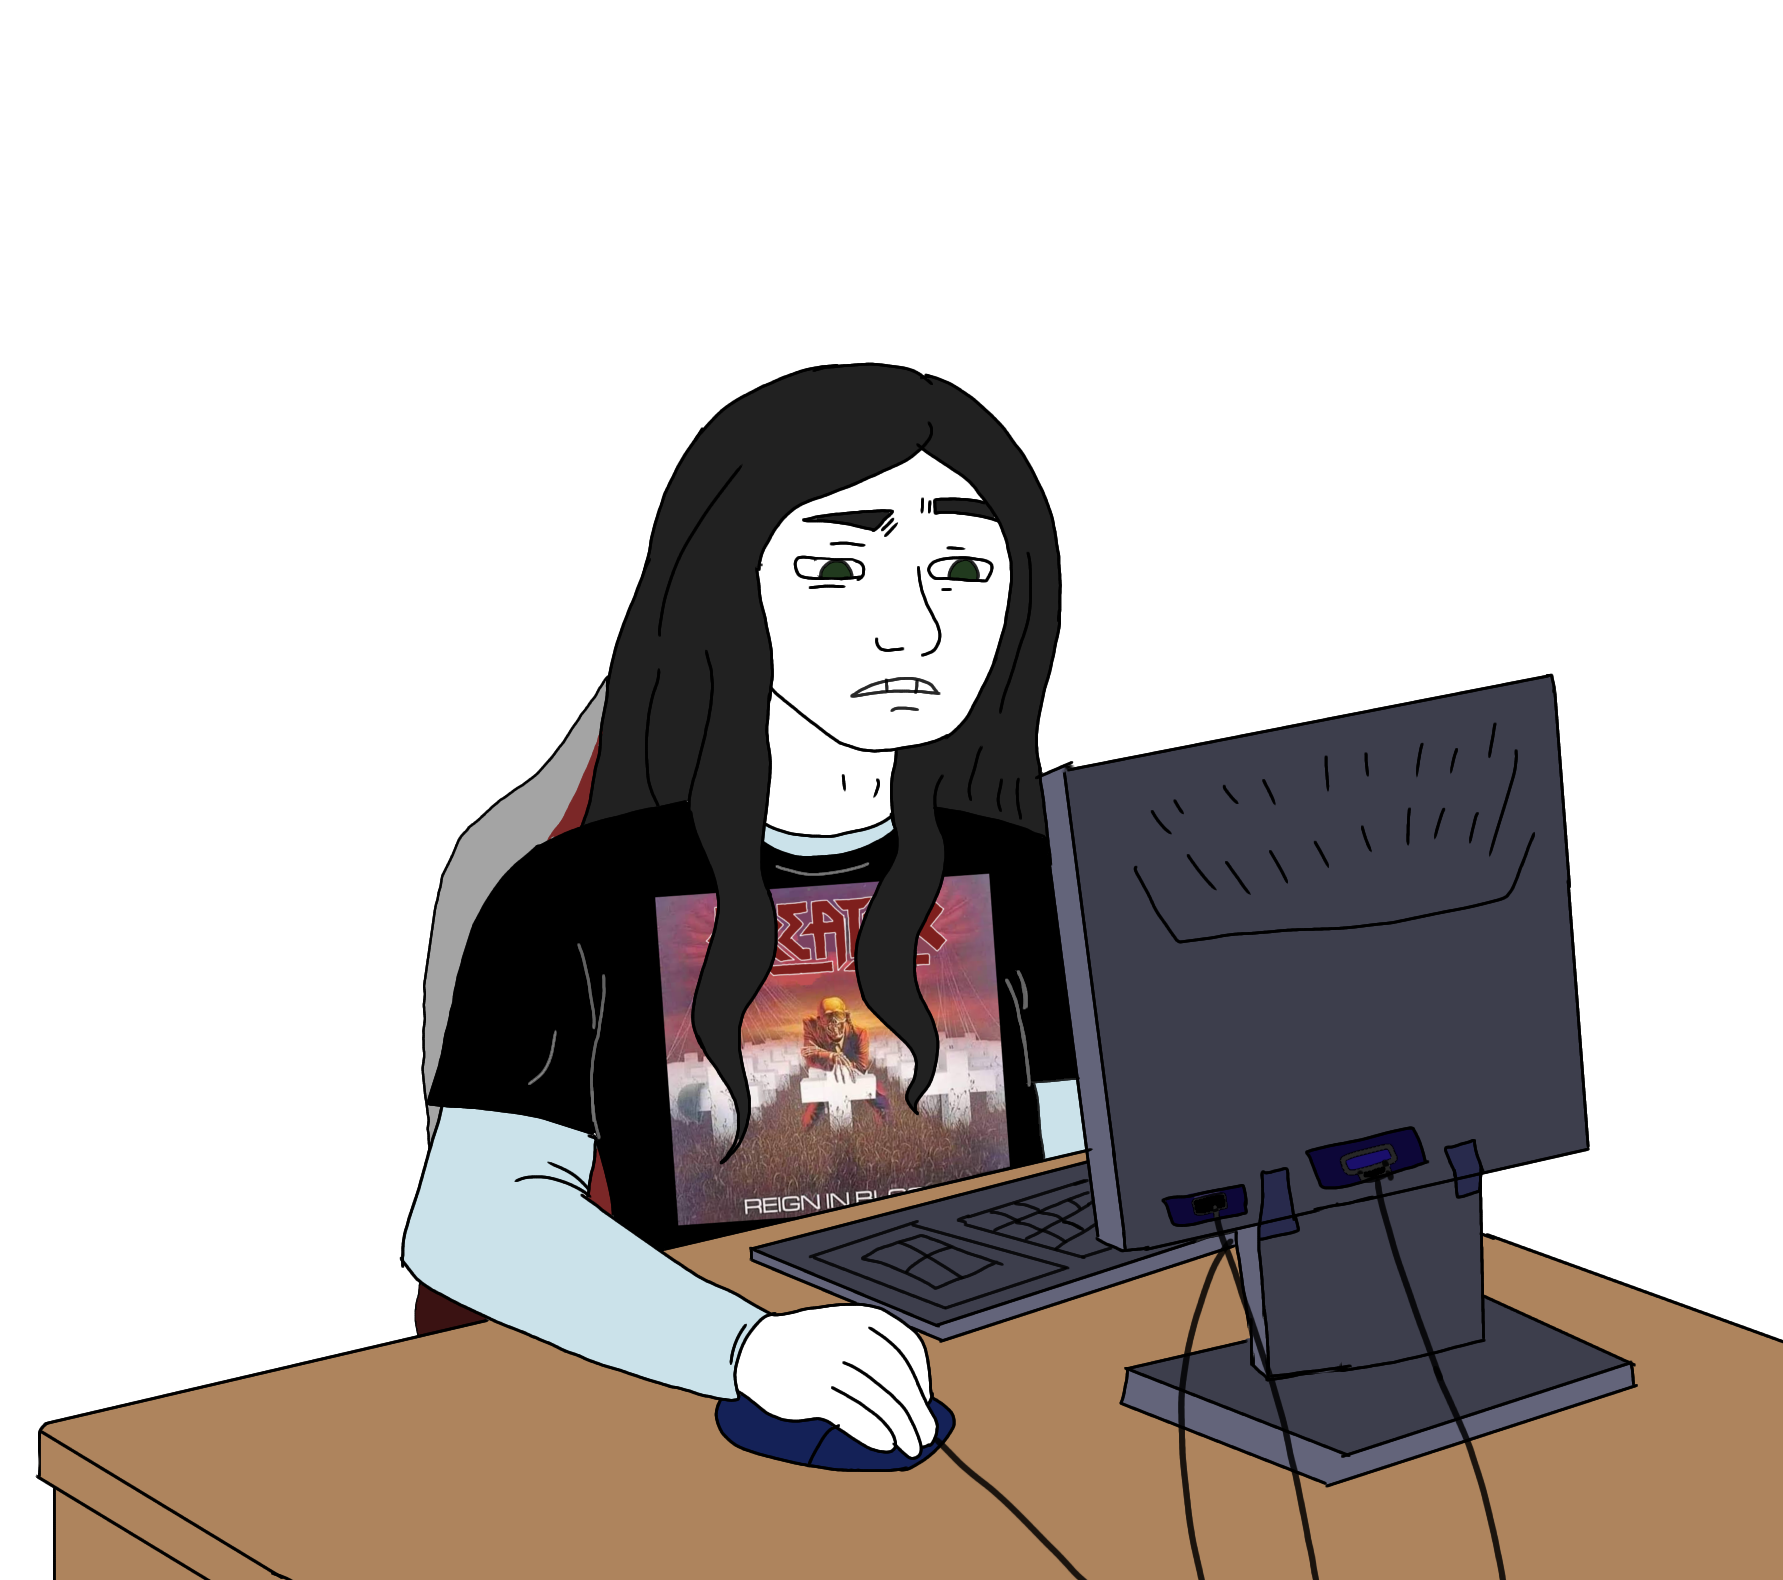
Label: 5_Twinkjak